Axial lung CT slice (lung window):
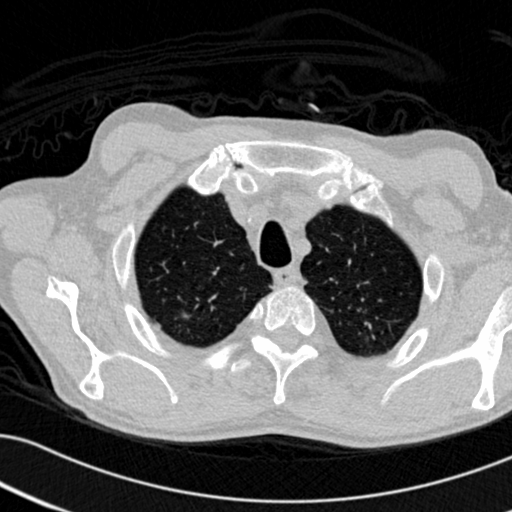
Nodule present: no